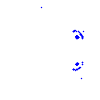
Particle: proton